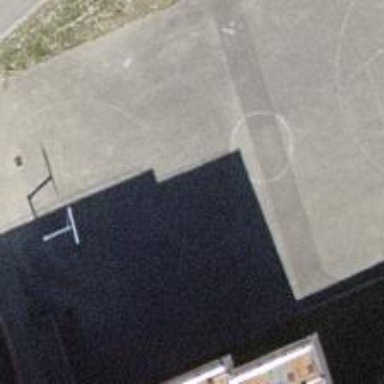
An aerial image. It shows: Asphalt basketball court on pitch.